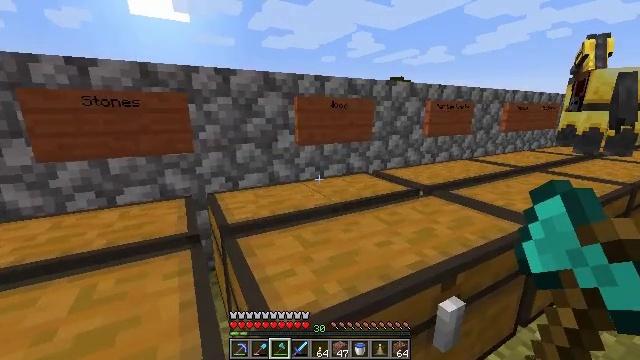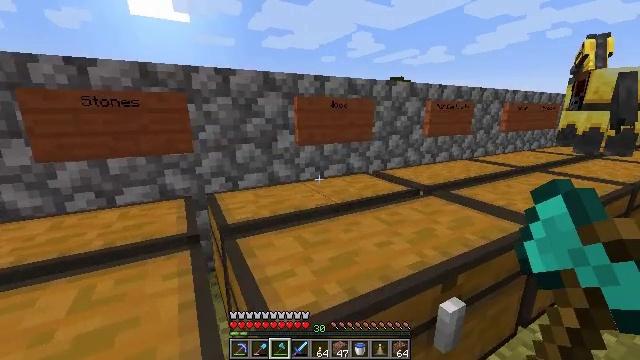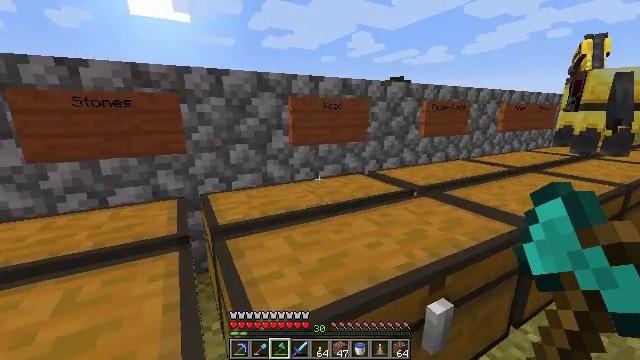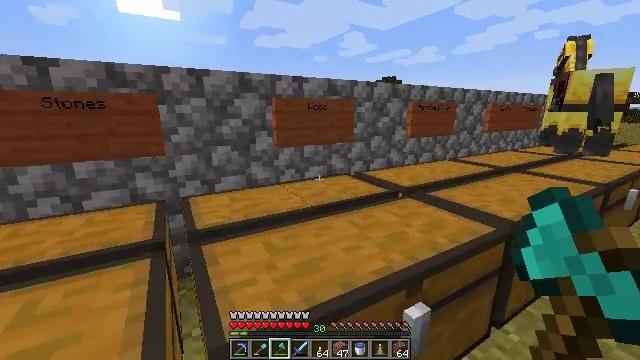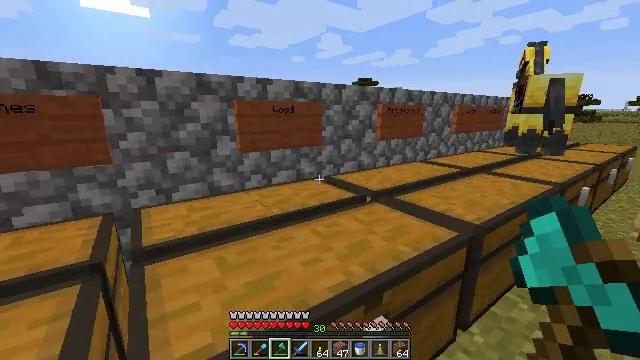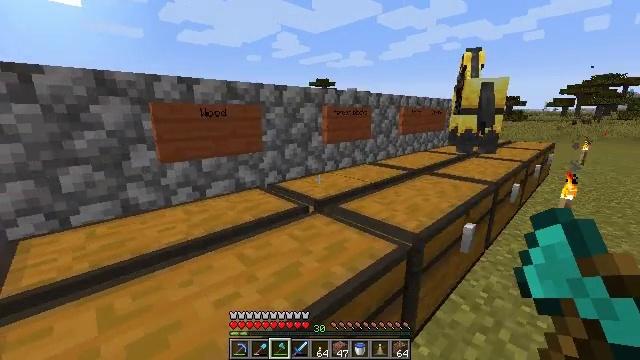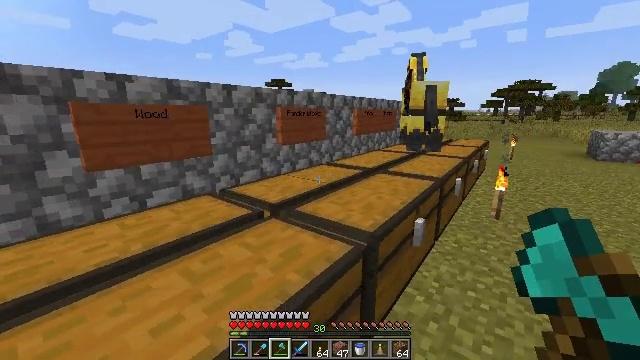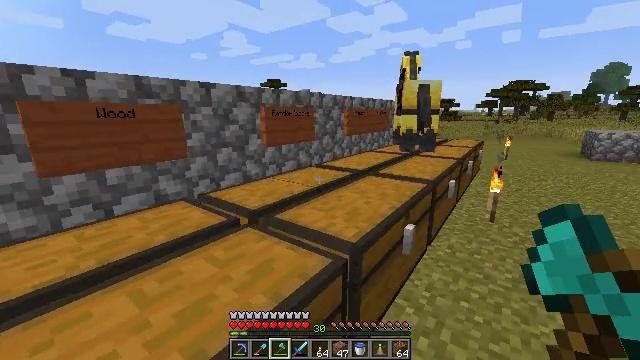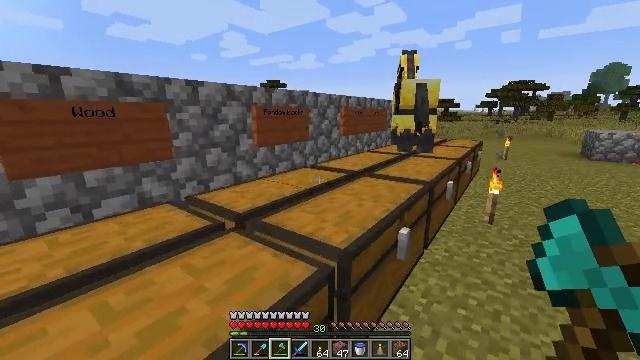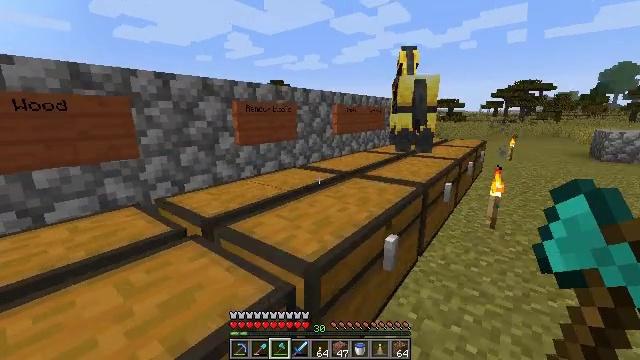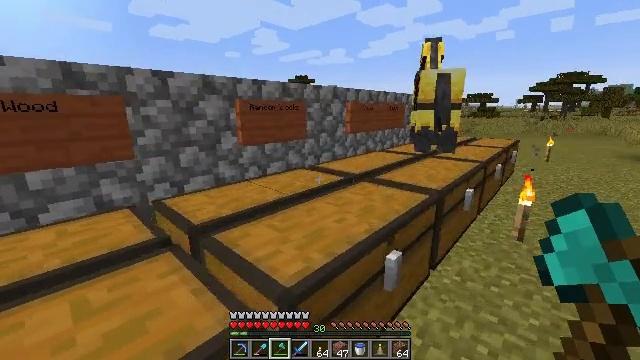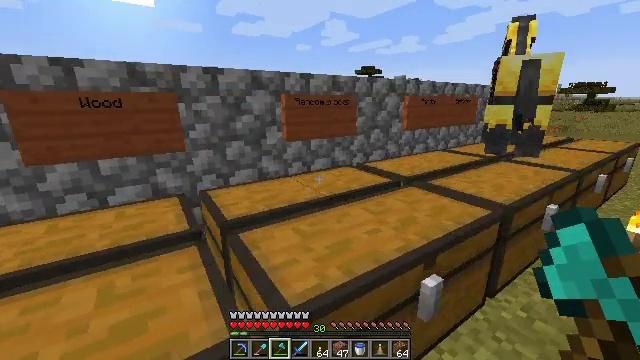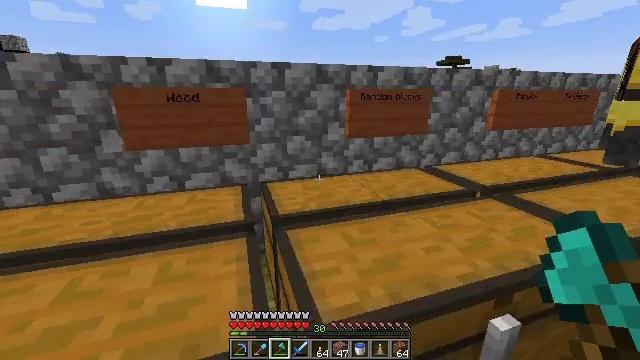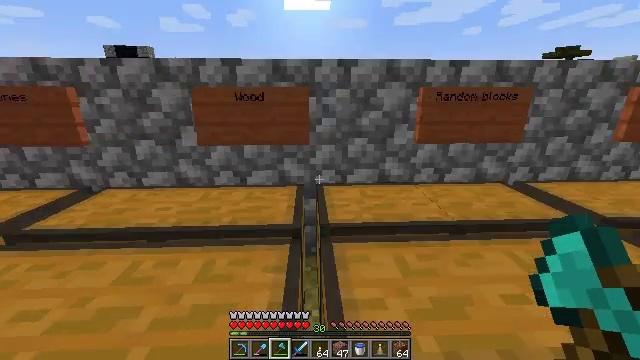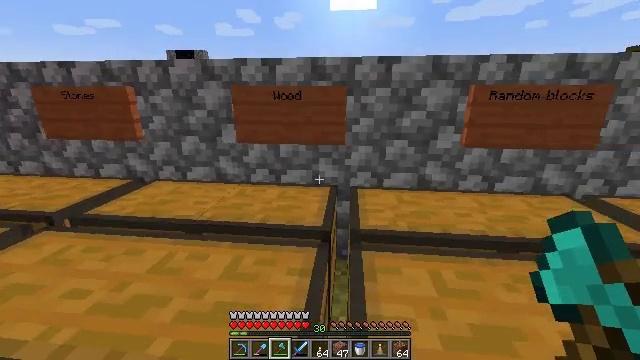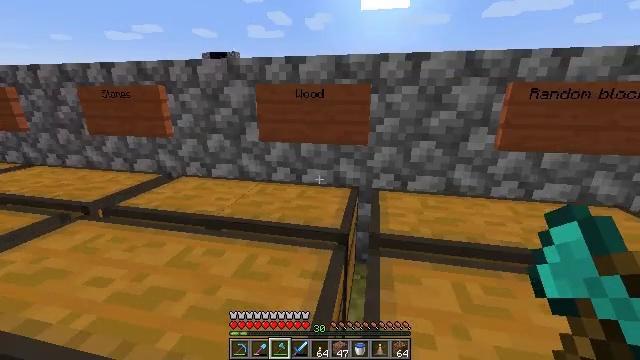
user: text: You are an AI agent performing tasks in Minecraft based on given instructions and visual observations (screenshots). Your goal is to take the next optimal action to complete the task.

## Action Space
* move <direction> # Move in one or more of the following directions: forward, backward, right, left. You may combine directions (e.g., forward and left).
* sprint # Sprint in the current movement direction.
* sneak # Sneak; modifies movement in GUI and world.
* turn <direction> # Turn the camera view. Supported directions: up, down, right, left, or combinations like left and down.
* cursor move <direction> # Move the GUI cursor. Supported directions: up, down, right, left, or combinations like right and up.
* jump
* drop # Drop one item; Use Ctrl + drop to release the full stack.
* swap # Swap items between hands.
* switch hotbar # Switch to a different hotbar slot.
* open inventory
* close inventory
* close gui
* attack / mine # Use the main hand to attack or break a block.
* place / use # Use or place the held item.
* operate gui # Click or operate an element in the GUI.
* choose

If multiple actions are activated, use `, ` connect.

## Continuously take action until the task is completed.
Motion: motion action
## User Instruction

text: Make a diamond hoe with sticks and diamonds.
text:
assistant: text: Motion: no_op
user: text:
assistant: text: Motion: move right
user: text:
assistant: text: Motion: move forward and move right, turn right
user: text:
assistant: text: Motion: move forward and move right, turn right
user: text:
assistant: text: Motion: move forward and move right, turn right
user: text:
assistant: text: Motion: move forward and move right, turn right
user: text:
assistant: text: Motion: move forward and move right
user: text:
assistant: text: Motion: move forward and move right
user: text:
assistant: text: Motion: move forward and move right
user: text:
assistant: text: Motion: move forward and move right, turn left
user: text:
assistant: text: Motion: move forward and move right, turn left and down
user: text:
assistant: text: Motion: move forward, turn left and down
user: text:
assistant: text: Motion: move forward, turn left
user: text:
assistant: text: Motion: turn left
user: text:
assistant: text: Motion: turn left
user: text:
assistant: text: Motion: turn left
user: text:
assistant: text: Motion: use / place
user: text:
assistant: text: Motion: use / place
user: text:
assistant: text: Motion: use / place
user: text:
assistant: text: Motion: use / place
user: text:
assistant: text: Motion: no_op
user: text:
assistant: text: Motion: cursor move down
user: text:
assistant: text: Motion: cursor move up
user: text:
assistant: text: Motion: no_op
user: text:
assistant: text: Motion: no_op
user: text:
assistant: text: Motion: no_op
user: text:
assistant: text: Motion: no_op
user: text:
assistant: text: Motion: no_op
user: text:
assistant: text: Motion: cursor move right
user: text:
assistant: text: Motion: cursor move right and up